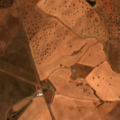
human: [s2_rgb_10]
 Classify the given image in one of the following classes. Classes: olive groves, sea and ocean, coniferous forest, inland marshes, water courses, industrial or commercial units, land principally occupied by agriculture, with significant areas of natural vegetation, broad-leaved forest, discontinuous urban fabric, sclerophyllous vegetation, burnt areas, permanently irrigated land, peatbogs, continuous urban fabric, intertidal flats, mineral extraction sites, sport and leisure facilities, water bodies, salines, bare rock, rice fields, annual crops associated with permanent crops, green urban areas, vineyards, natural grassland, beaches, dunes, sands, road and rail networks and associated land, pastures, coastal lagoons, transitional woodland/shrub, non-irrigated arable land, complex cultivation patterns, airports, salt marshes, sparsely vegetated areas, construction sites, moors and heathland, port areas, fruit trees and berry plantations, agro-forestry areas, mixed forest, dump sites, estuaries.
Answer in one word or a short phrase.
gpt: non-irrigated arable land, olive groves, agro-forestry areas